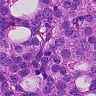
Metastatic tissue present: yes